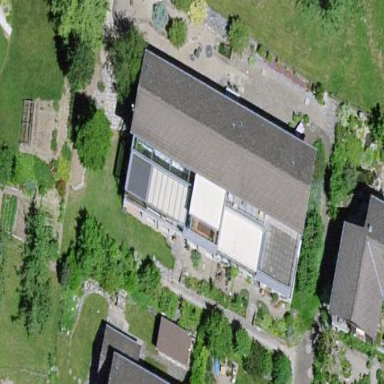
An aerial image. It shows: Residential building.